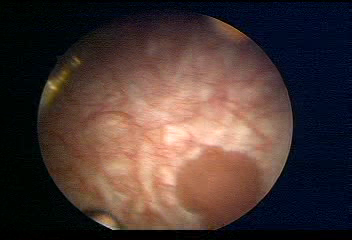
Modality: WLC
Class: Malignant
Subclass: LowGradePapillary
Lesion: L1
Stage: Ta
Morphology: Papillary
Bladder cancer association: Yes
Annotated structures: Tumor